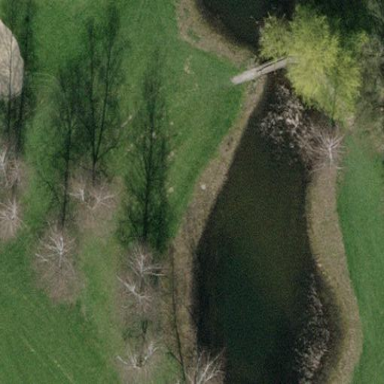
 serving as water hazard for golf course."